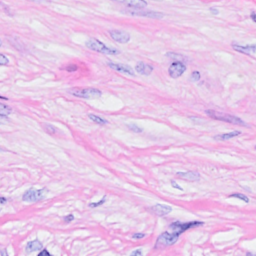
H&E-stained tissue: Breast